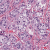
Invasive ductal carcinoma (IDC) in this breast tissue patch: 1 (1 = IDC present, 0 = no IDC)